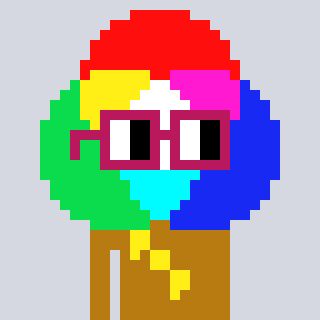
a pixel art character with square dark red glasses, a color circle-shaped head and a gold-colored body on a cool background